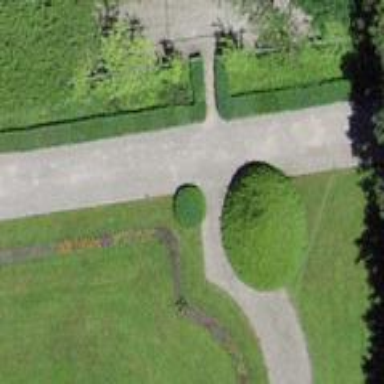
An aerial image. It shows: Avenue lined with deciduous broadleaved trees.